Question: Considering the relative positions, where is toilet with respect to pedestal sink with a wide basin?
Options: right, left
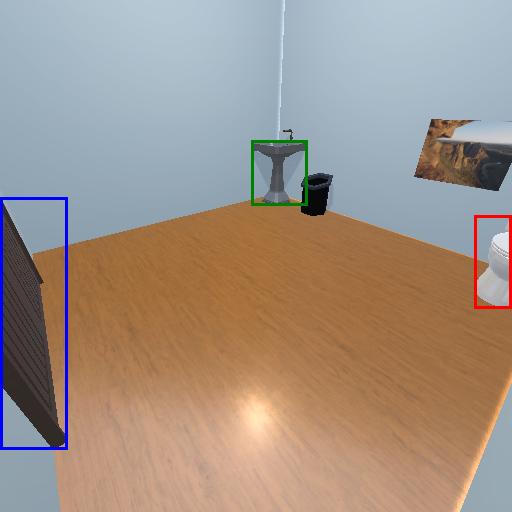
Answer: right